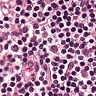
Metastatic tissue present: no